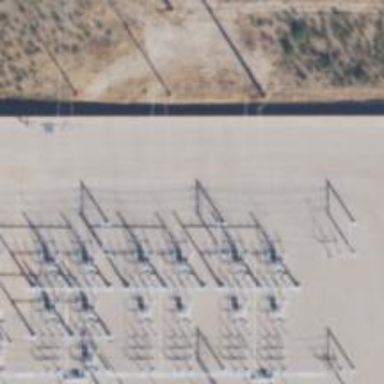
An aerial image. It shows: Switch for power supply.